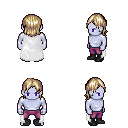
a pixel art fantasy rpg character, male body template, dark elf, purple skin, white cape, magenta pants, white blonde long bangs hairstyle, black shoes, four views (front, back, left, right), 2x2 character sprite sheet, small pixel art, hard edges, no anti-aliasing